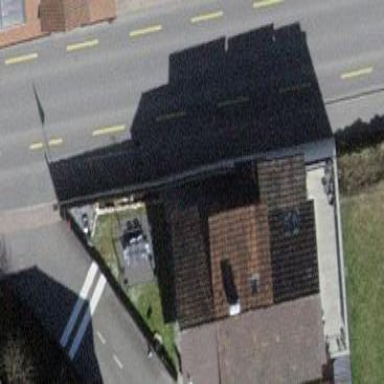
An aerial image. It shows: Building with tile roof.